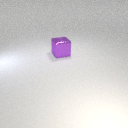
large purple metal cube